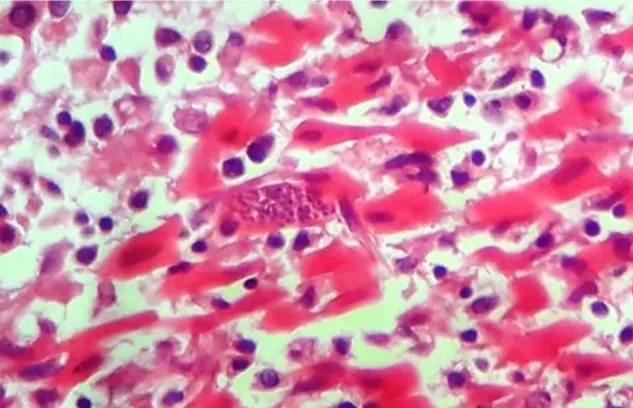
Amastigote forms in the myocardial fibers in the histological examination of the patient's heart.
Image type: pathology (h&e)